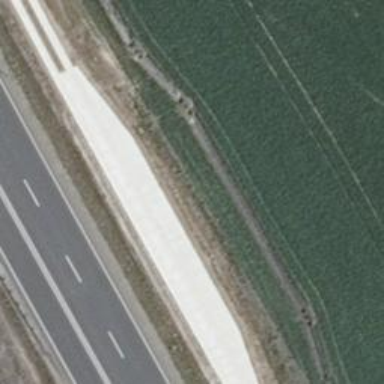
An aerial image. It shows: Passing place on the road.